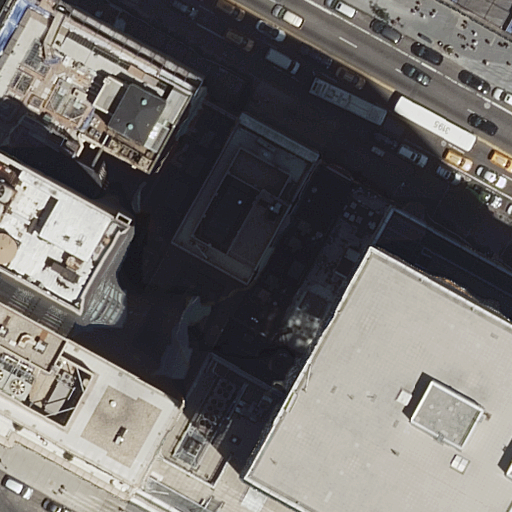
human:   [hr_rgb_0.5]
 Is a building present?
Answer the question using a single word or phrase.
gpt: yes

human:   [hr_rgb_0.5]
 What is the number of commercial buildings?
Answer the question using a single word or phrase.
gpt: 2

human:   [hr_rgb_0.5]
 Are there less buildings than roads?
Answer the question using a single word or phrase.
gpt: no

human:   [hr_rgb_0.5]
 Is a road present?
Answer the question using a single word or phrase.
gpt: yes

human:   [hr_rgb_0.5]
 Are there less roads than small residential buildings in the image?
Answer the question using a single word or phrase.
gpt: no

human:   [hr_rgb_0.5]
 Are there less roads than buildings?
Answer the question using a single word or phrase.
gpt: yes

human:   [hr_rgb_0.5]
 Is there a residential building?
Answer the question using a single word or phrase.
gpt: yes

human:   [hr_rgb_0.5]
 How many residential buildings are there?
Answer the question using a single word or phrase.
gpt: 6

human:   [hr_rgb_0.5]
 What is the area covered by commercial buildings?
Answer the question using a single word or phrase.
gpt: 595m2

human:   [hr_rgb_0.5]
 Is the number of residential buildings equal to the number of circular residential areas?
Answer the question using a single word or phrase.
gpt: no

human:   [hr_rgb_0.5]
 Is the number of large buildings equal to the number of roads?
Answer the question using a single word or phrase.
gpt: no

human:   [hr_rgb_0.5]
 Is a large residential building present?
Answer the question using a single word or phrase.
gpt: yes

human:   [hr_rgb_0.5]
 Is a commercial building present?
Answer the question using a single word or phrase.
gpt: yes

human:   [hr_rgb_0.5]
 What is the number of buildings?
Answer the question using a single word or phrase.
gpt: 8

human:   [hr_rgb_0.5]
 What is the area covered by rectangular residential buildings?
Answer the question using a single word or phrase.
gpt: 2211m2

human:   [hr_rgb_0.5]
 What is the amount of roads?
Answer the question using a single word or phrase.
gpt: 3

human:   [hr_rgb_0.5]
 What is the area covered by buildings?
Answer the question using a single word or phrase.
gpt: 4027m2

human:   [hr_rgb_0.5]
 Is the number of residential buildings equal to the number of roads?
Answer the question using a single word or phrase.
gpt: no

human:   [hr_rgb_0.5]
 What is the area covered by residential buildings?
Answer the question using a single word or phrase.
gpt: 3432m2

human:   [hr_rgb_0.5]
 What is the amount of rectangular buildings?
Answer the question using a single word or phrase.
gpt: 5

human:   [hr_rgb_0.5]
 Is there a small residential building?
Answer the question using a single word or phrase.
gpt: yes

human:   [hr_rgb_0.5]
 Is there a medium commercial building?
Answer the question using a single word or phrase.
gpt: yes

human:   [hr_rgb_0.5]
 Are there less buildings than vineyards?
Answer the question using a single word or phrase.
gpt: no

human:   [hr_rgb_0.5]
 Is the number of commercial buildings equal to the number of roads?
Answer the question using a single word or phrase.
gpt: no

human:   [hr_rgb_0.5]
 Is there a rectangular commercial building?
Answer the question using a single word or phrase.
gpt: yes

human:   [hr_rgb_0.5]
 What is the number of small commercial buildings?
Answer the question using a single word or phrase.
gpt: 0

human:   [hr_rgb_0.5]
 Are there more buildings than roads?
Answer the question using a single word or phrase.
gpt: yes

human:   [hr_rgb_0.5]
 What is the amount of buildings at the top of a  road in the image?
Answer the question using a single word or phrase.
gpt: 7

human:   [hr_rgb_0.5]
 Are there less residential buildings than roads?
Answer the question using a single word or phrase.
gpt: no

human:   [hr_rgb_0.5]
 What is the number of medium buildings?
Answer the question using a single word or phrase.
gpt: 5

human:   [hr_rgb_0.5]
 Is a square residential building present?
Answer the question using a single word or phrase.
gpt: no

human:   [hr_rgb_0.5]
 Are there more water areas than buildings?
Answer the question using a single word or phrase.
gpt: no

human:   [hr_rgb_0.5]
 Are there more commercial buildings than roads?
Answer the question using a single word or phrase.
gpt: no

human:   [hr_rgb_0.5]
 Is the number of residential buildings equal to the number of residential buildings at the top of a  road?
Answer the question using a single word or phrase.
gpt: no

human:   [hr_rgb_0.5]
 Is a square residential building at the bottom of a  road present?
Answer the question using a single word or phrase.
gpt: no

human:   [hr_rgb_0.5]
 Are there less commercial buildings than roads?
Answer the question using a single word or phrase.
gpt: yes

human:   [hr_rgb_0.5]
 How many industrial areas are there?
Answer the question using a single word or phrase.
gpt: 0

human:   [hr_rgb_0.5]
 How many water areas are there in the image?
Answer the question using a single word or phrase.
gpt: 0

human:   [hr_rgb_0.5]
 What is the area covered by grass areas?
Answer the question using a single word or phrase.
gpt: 0m2

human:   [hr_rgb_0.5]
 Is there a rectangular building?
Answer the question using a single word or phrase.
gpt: yes

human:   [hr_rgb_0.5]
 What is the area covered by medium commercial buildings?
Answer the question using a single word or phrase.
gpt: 595m2

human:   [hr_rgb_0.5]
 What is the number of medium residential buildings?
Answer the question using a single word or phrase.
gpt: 3

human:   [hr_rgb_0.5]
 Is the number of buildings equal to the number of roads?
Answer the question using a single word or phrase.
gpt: no

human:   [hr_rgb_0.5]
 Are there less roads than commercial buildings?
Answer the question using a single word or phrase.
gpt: no

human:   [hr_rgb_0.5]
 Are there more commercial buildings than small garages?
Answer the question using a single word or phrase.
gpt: yes

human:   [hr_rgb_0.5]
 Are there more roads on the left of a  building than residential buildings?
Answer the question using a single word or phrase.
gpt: no

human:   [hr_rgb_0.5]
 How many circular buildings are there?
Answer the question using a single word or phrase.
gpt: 0

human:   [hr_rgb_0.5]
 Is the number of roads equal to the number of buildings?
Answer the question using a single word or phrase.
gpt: no

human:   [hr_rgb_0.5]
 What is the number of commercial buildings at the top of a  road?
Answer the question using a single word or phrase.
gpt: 2

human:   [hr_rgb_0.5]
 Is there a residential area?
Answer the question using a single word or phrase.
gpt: no

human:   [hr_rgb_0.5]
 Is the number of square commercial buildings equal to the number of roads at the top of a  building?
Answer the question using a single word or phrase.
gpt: no

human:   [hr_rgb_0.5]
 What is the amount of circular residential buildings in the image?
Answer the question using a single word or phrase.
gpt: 0

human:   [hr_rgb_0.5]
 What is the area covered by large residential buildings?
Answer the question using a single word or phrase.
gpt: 2337m2

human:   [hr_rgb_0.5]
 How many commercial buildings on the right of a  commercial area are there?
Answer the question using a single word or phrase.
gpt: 0

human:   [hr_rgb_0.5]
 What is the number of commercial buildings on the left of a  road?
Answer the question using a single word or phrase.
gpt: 1

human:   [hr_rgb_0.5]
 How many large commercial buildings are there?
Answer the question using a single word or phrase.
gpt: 0

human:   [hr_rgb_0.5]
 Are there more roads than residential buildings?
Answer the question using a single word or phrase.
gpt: no

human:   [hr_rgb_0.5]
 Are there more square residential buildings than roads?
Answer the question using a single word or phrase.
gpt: no

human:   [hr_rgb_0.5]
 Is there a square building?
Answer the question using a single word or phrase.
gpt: no

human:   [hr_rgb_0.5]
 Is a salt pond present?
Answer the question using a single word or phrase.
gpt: no

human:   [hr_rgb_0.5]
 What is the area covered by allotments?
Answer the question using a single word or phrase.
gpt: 0m2

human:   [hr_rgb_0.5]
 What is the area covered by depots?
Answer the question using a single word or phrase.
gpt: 0m2

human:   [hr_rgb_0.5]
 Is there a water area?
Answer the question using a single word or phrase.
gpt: no

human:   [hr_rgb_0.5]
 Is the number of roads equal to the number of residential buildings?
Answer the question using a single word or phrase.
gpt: no